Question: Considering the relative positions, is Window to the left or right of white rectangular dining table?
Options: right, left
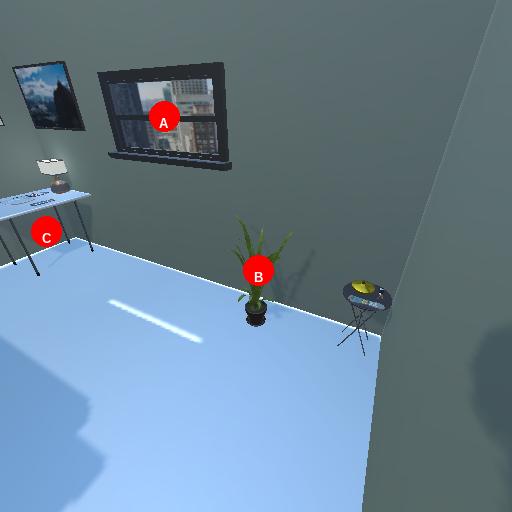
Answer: right